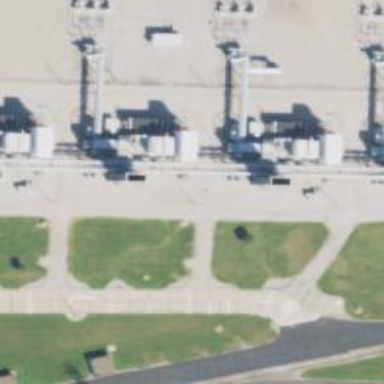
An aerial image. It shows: Gas-powered generator. It is gas turbine type generator.